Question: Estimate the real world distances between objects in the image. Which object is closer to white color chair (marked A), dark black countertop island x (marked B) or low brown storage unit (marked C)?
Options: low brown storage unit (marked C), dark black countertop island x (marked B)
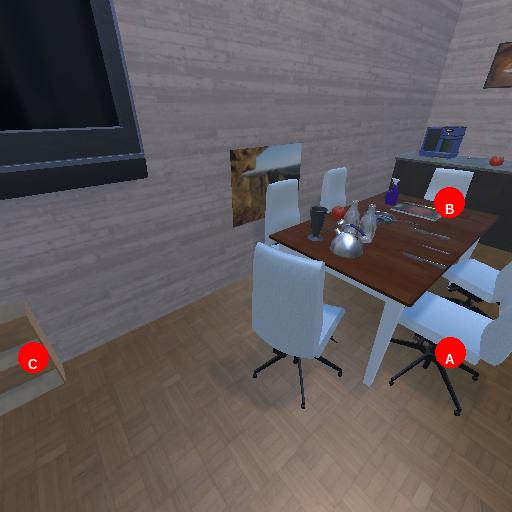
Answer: low brown storage unit (marked C)